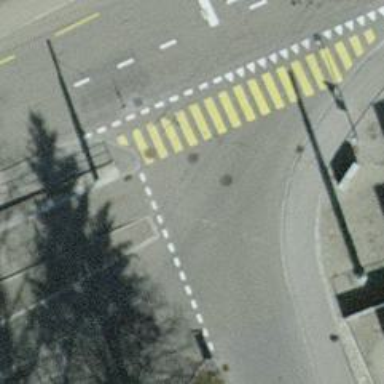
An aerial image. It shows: Service road with trolley wires.